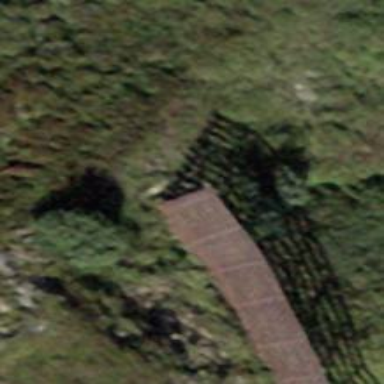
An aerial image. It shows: Structure designed for avalanche protection.